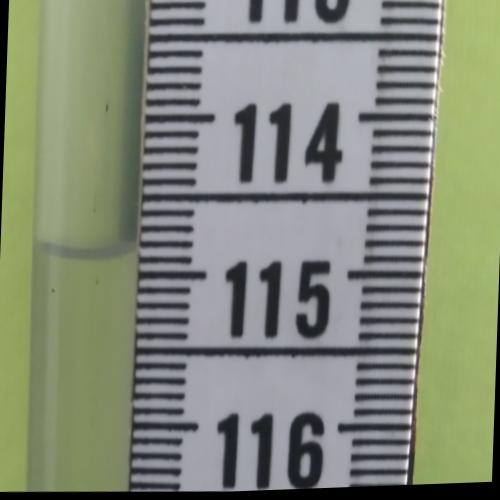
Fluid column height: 114.9 cm